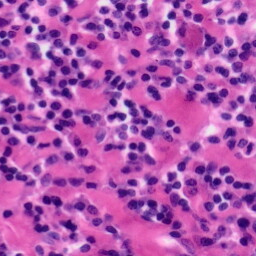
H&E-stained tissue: Tonsil